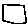
Label: square